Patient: sex M, age 25
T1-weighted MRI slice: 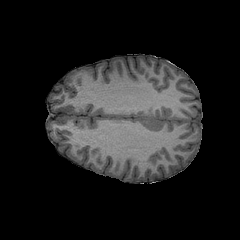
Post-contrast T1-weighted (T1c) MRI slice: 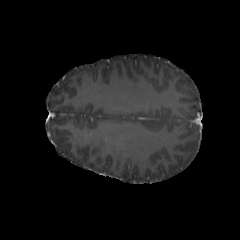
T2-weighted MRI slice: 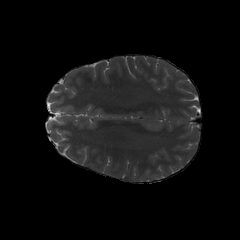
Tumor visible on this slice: no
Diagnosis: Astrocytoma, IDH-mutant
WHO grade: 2